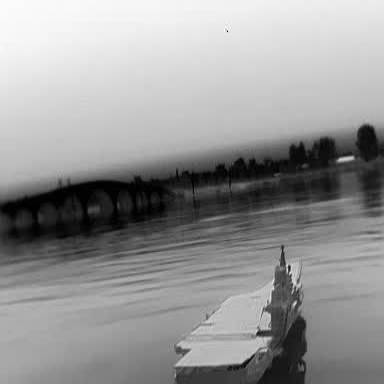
There is a warship in the infrared image.